高一 · 代数
已知函数 $f(x)=|x-2 a|+\frac{a^{2}-4 a}{x}(a \in R)$,

(1)当 $a=2$ 时, 求 $f(x)$ 在区间 $[1,6]$ 上最大值和最小值;

(2) 如果方程 $f(x)=0$ 有三个不相等的实数解 $x_{1}, x_{2}, x_{3}$, 求 $\frac{1}{x_{1}}+\frac{1}{x_{2}}+\frac{1}{x_{3}}$ 的取值范围.

【答案】(1) 最大值为 $\frac{4}{3}$, 最小值为 -1 . (2) $\left(\frac{1+\sqrt{2}}{2},+\infty\right)$.
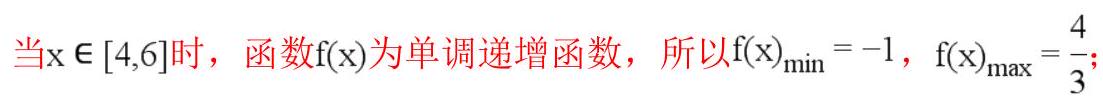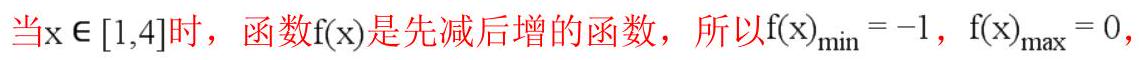
答案: （1）因为 $\mathrm{a}=2$, 则 $\mathrm{f}(\mathrm{x})=|\mathrm{x}-4|-\frac{4}{\mathrm{x}}$

所以 $f(x)=|x-4|-\frac{4}{x}=\left\{\begin{array}{c}x-\frac{4}{x}-4, x \geq 4 \\ 4 \\ -x--4, x<4 \\ x\end{array}\right.$,

所以函数 $\mathrm{f}(\mathrm{x})$ 的最大值为 $\frac{4}{3}$, 最小值为 -1 .

（2）设 $\mathrm{g}(\mathrm{x})=\mathrm{xf}(\mathrm{x})$ ，则方程 $\mathrm{f}(\mathrm{x})=0$ ，等价于 $\mathrm{g}(\mathrm{x})=0,(\mathrm{x} \neq 0)$ 有三个实数根,

此时 $g(x)=\left\{\begin{array}{c}x^{2}-2 a x+a^{2}-4 a, x \geq 2 a \\ -x^{2}+2 a x+a^{2}-4 a, x<2 a\end{array}\right.$,

(1)若 $\mathrm{a}>0$, 因为方程 $\mathrm{g}(\mathrm{x})=0$ 有三个不相等的实根,

故 $x<2 a$ 时, 方程 $g(x)=-x^{2}+2 a x+a^{2}-4 a=0$ 有两个不相等的实根,

$x \geq 2 a$ 时, 方程 $g(x)=x^{2}-2 a x+a^{2}-4 a=0$ 有一个不相等的实根,

所以 $\left\{\begin{array}{c}4 a^{2}+4\left(a^{2}-4 a\right)>0 \\ a^{2}-4 a<0\end{array}\right.$, 解得 $2<a<4$,

不妨设 $\mathrm{x}_{1}<\mathrm{x}_{2}<\mathrm{x}_{3}$, 则 $\mathrm{x}_{1}+\mathrm{x}_{2}=2 \mathrm{a}, \mathrm{x}_{1} \mathrm{x}_{2}=-\mathrm{a}^{2}+4 \mathrm{a}, \mathrm{x}_{3}=\mathrm{a}+2 \sqrt{\mathrm{a}}$,

所以 $\frac{1}{x_{1}}+\frac{1}{x_{2}}+\frac{1}{x_{3}}=\frac{2 a}{a(4-a)}+\frac{a-2 \sqrt{a}}{a^{2}-4 a}=-\frac{1}{a-2 \sqrt{a}}>\frac{1+\sqrt{2}}{2}$,

所以 $\frac{1}{\mathrm{x}_{1}}+\frac{1}{\mathrm{x}_{2}}+\frac{1}{\mathrm{x}_{3}}$ 的取值范围是 $\left(\frac{1+\sqrt{2}}{2},+\infty\right)$;

(2)若 $a<0$, 当 $x>2 a$ 时, 方程 $g(x)=x^{2}-2 a x+a^{2}-4 a=0$ 的判别式小于 0 ,

不符合题意;

(3)若 $a=0$ 时, 显然不合题意,

故 $\frac{1}{x_{1}}+\frac{1}{x_{2}}+\frac{1}{x_{3}}$ 的取值范围是 $\left(\frac{1+\sqrt{2}}{2},+\infty\right)$.